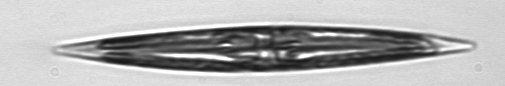
Label: Pleurosigma